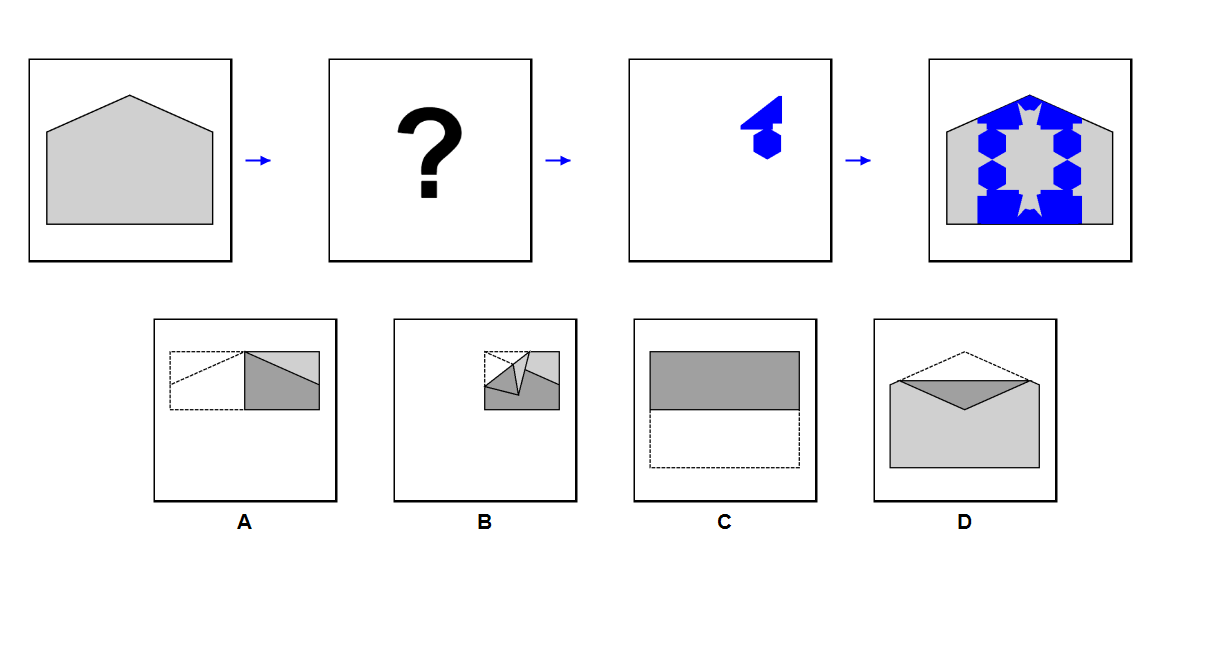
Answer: D